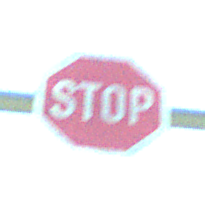
Verkehrszeichen: Stop
Umgebung: Outdoor, Nature
Tageszeit: MorningAfternoon
Wetter: Clear
Licht: Natural
Jahreszeit: NotSpecified
Kontrast: HighContrast